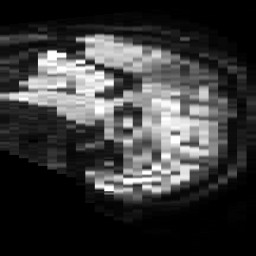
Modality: TRACE
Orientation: sagittal
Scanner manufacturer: philips
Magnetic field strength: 3 T
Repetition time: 4.296 s
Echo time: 0.06104 s